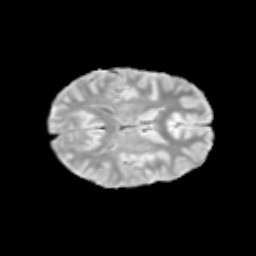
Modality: T2w
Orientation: axial
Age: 10
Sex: female
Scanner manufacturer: siemens
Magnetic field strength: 3 T
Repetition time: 3.8 s
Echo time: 0.07 s